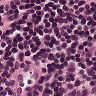
Metastatic tissue present: no